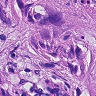
Metastatic tissue present: yes